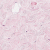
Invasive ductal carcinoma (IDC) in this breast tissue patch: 0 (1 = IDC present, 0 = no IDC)